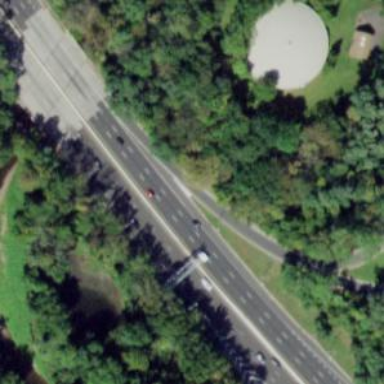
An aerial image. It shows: Asphalt trunk highway classified as expressway.